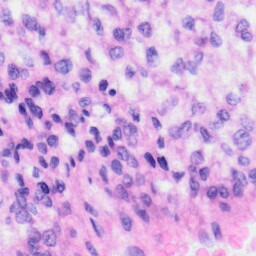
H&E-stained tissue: Liver